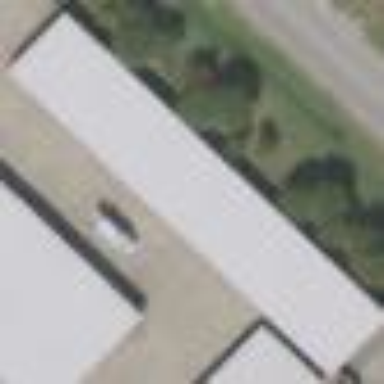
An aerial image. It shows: Warehouse building.